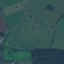
Land use / land cover class: Pasture